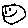
Label: smiley face